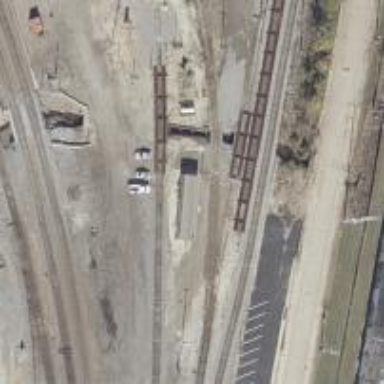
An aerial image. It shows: Railway siding for service.